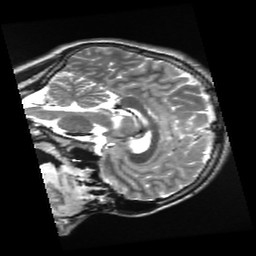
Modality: T2w
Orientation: sagittal
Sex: male
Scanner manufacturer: ge
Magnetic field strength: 3 T
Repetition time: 5 s
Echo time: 0.1019 s